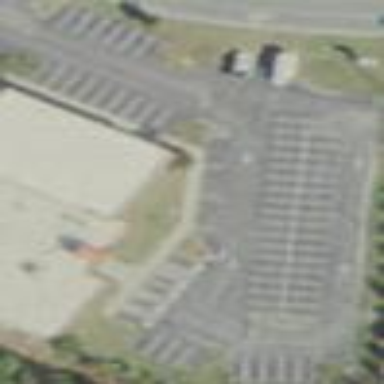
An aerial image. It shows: Parking area.